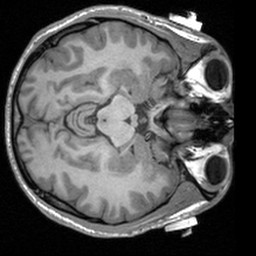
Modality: T1w
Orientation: axial
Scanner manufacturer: siemens
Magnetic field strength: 3 T
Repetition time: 1.9 s
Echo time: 0.00226 s